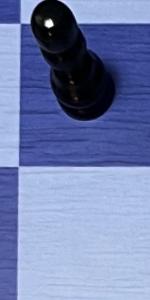
Label: Empty